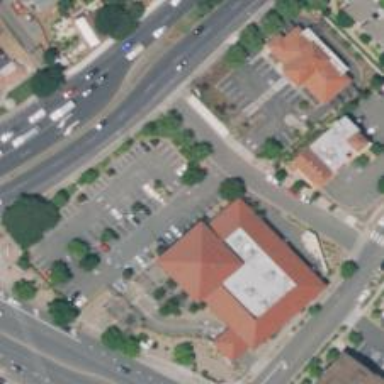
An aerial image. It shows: Retail area.